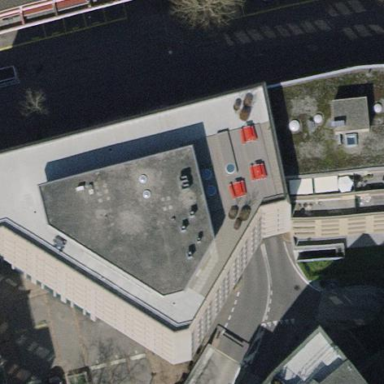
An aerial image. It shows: Commercial building.